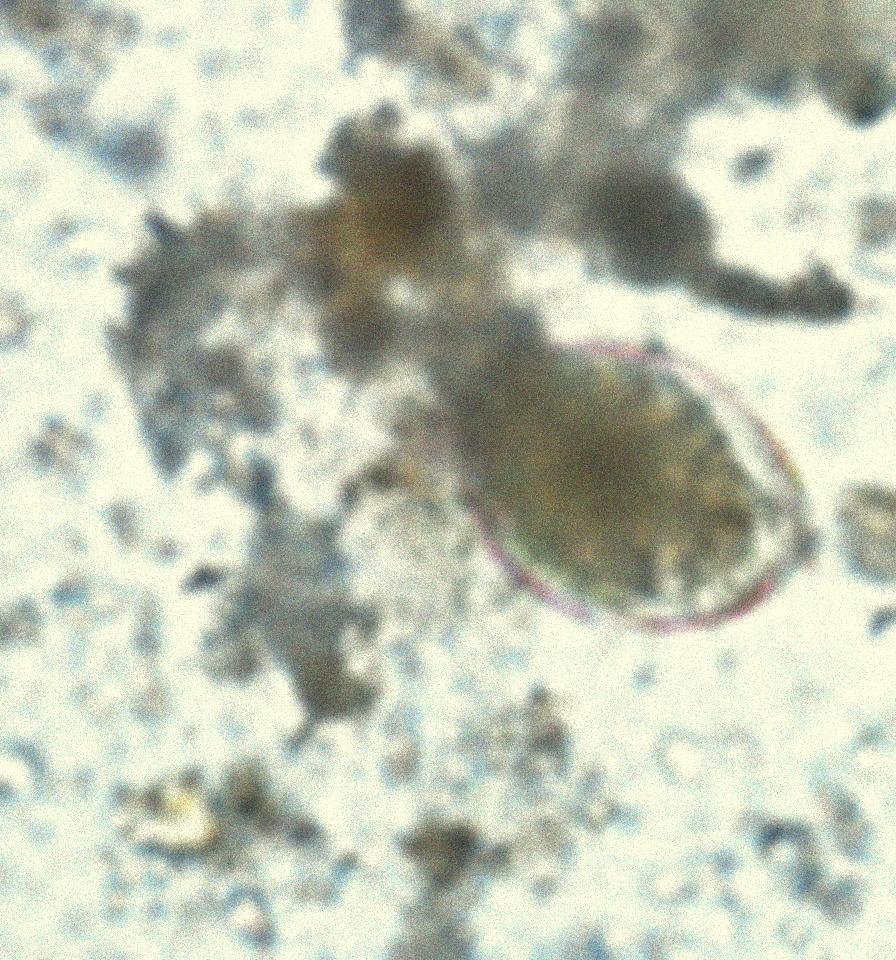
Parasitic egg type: Fasciolopsis buski